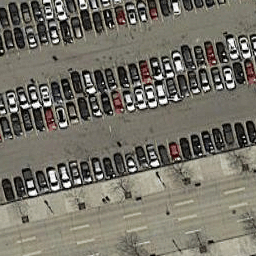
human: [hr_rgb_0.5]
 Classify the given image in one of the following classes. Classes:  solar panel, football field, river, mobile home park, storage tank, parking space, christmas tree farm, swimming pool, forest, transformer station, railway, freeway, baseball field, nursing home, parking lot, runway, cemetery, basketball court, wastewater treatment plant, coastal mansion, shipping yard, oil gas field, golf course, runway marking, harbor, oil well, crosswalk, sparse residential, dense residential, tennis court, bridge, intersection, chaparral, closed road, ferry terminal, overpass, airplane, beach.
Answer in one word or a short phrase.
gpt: parking lot